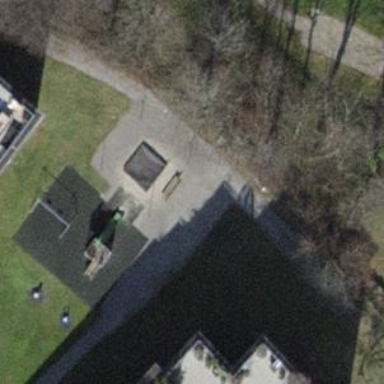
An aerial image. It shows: Playground area for leisure land.